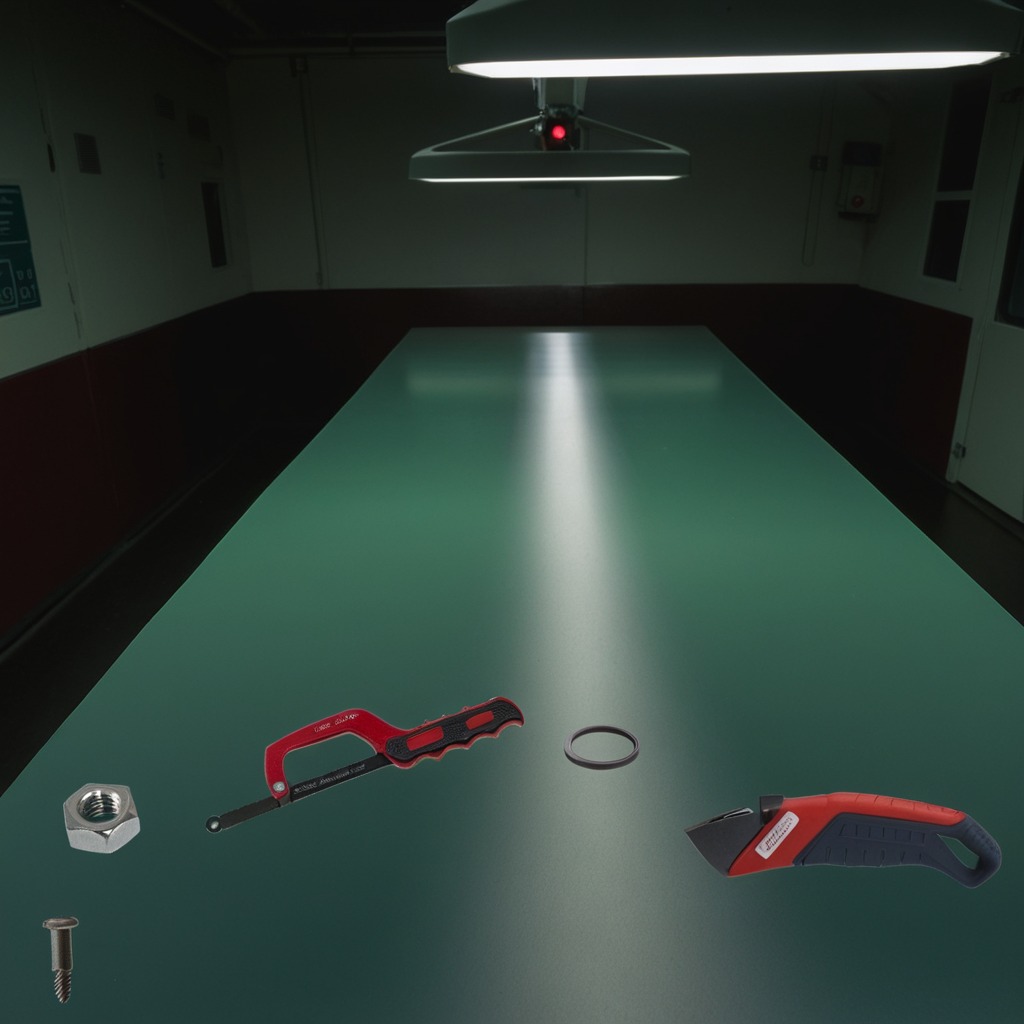
A rubber Oring, a utility knife, a metal machine screw, a handheld metal saw, and a metal nut are lying on a clean empty table in a railway signal maintenance room lit by harsh overhead fluorescents.